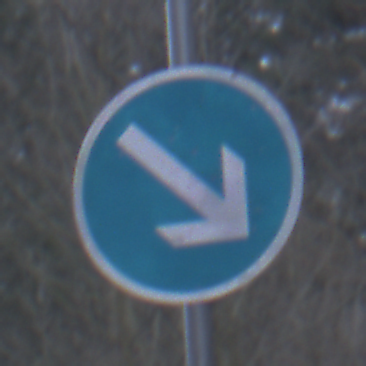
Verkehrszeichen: VorgeschriebeneVorbeifahrtRechts
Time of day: MorningAfternoon
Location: Outdoor (Nature)
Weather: Overcast
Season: Winter
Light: Natural